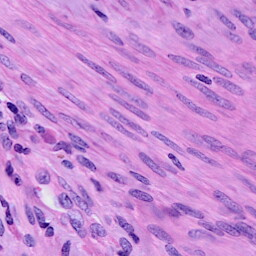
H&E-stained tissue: Cervix